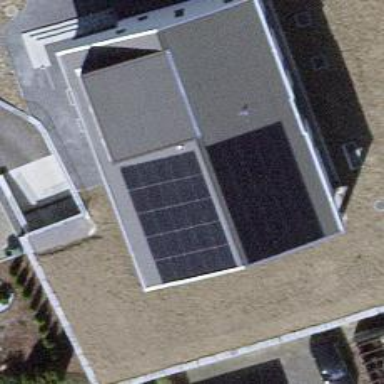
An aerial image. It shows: Solar power generator.